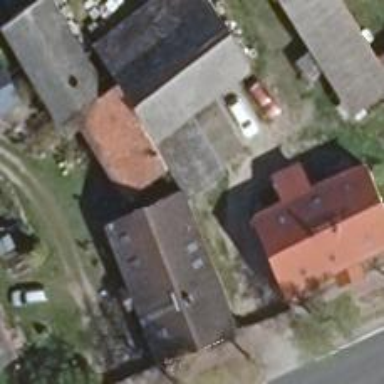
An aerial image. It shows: Gabled house with the roof oriented along the building.